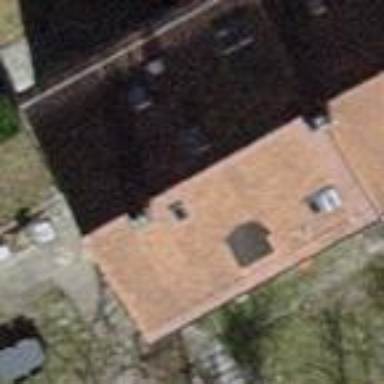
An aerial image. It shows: Building with tile roof.